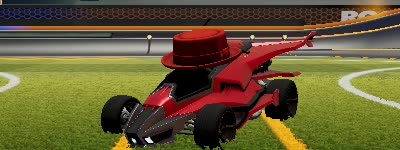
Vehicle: aftershock